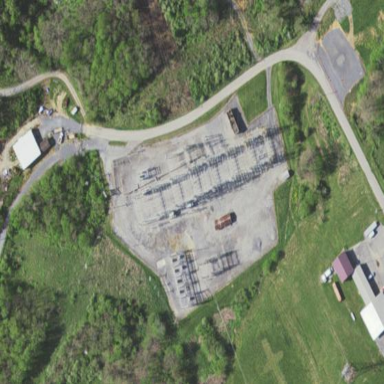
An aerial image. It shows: Industrial area with substation.